Question: Im trying to find an algorithm for drawing a common outline between multiple polygons.
What I mean is like on this picture:

We have two rectangles (In my case they will not be rectangles, but polygons with most of their angles as right angle) and Im looking for common outline like a red path on second part of image. The biggest problem as I see it is finding new points which I marked yellow on the second part of image.
The polygons will never intersect or touch itselfs. Im storing a polygon as points in counter-clockwise order.
Im looking for some clues, sources or even keywords on which I should google, which could make my task little easier...
EDIT: its kind like in convex hull but looking at the edges not at the vertices, yellow point are probably on the continuaion of the edges as I look at it.
EDIT2: Ok, I need to draw a border of given size around polygons, but in such way that if two polygons are closer than the border size they will have common border which is kind of a sum of two borders without 'inner' part of it and this two polygons will be treated as a one shape. So Im trying to find this red polygon which will be used to draw this border around it.
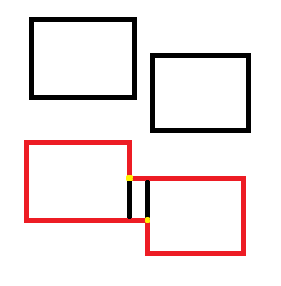
Answer: Start by adding extra vertices to your polygons (your yellow ones) by clipping all edges against all other edges extended to infinity (e.g. turn your edges into infinite lines).
Connect the new vertices to the extended edges. This will give you a polygonal mesh.
Now comes the trick:
- Pick the most top-left vertex, there can be only one! - Pick the edge with the least slope that connects to the vertex found by 1 and extends to the right. This edge will always be on the perimeter of your final polygon.
-
-
Congratulations, you just walked around the outer edge of your polygon.